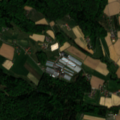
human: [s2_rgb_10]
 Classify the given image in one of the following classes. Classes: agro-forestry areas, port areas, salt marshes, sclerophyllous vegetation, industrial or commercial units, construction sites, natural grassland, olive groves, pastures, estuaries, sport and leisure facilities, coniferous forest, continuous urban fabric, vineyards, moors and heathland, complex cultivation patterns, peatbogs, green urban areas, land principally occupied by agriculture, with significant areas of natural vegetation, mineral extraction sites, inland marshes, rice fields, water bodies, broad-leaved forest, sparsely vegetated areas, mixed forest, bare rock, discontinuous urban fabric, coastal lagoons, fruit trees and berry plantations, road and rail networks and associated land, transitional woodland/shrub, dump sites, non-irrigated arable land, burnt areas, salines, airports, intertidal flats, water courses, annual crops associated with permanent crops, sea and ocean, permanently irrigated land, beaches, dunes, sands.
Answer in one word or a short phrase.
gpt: discontinuous urban fabric, non-irrigated arable land, complex cultivation patterns, broad-leaved forest, mixed forest